Question: I just wanted to integrate the opencv video stream from my web cam into a more complex gui than highgui can offer, nothing fancy just a couple of buttons and something else, however it's proven to be not that trivial. I can't find any base example from which I can start designing the gui.
I tried converting this <URL> since in the older version they used pil image format and now it's using numpy arrays so in the original code the used the pil function "imageData", instead of passing directly the numpy array as I'm doing.
Any help it's really appreciated.

This is my code conversion.
'''
import wx
import cv2
class MyFrame(wx.Frame):
def __init__(self, parent):
wx.Frame.__init__(self, parent)
self.displayPanel = wx.Panel(self)
self.displayPanel.SetSize(wx.Size(800,640))
self.cam = cv2.VideoCapture(1)
self.cam.set(3, 640)
self.cam.set(4, 480)
ret, img = self.cam.read()
cv2.cvtColor(img, cv2.COLOR_BGR2RGB)
row, col, x = img.shape
self.SetSize((col,row))
self.bmp = wx.BitmapFromBuffer(col, row, img)
self.displayPanel.Bind(wx.EVT_PAINT, self.onPaint)
self.playTimer = wx.Timer(self)
self.Bind(wx.EVT_TIMER, self.onNextFrame)
self.playTimer.Start(1000/15)
def onPaint(self, evt):
if self.bmp:
dc = wx.BufferedPaintDC(self.displayPanel)
self.PrepareDC(dc)
dc.DrawBitmap(self.bmp, 0, 0, True)
evt.Skip()
def onNextFrame(self, evt):
ret, img = self.cam.read()
if ret == True:
cv2.cvtColor(img, cv2.COLOR_BGR2RGB)
self.bmp.CopyFromBuffer(img)
self.displayPanel.Refresh()
evt.Skip()
if __name__=="__main__":
app = wx.App()
MyFrame(None).Show()
app.MainLoop()
'''
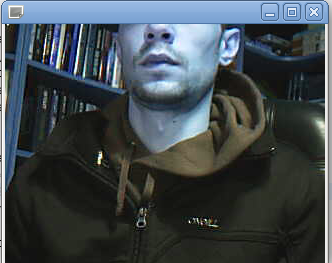
Answer: The following example code works fine for me under OS X, but I've had tiny surprises with wx across platforms. It is nearly the same code, the difference is that the result from 'cvtColor' is reassigned, and a subclass of 'wx.Panel' (which is the important part) was added.
'''
import wx
import cv, cv2
class ShowCapture(wx.Panel):
def __init__(self, parent, capture, fps=15):
wx.Panel.__init__(self, parent)
self.capture = capture
ret, frame = self.capture.read()
height, width = frame.shape[:2]
parent.SetSize((width, height))
frame = cv2.cvtColor(frame, cv2.COLOR_BGR2RGB)
self.bmp = wx.BitmapFromBuffer(width, height, frame)
self.timer = wx.Timer(self)
self.timer.Start(1000./fps)
self.Bind(wx.EVT_PAINT, self.OnPaint)
self.Bind(wx.EVT_TIMER, self.NextFrame)
def OnPaint(self, evt):
dc = wx.BufferedPaintDC(self)
dc.DrawBitmap(self.bmp, 0, 0)
def NextFrame(self, event):
ret, frame = self.capture.read()
if ret:
frame = cv2.cvtColor(frame, cv2.COLOR_BGR2RGB)
self.bmp.CopyFromBuffer(frame)
self.Refresh()
capture = cv2.VideoCapture(0)
capture.set(cv.CV_CAP_PROP_FRAME_WIDTH, 320)
capture.set(cv.CV_CAP_PROP_FRAME_HEIGHT, 240)
app = wx.App()
frame = wx.Frame(None)
cap = ShowCapture(frame, capture)
frame.Show()
app.MainLoop()
'''